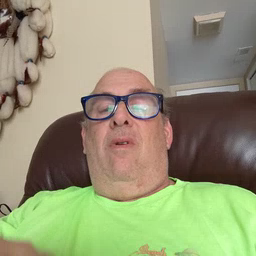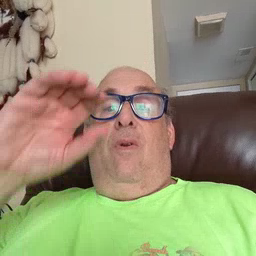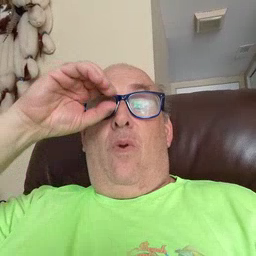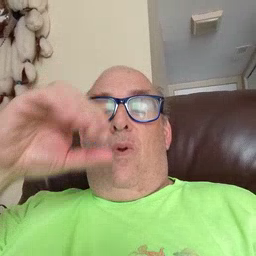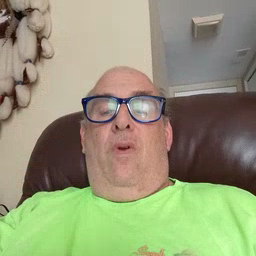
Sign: owl